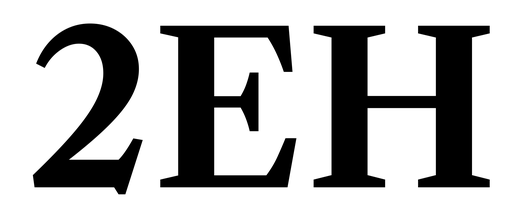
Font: LibreCaslonText_Bold